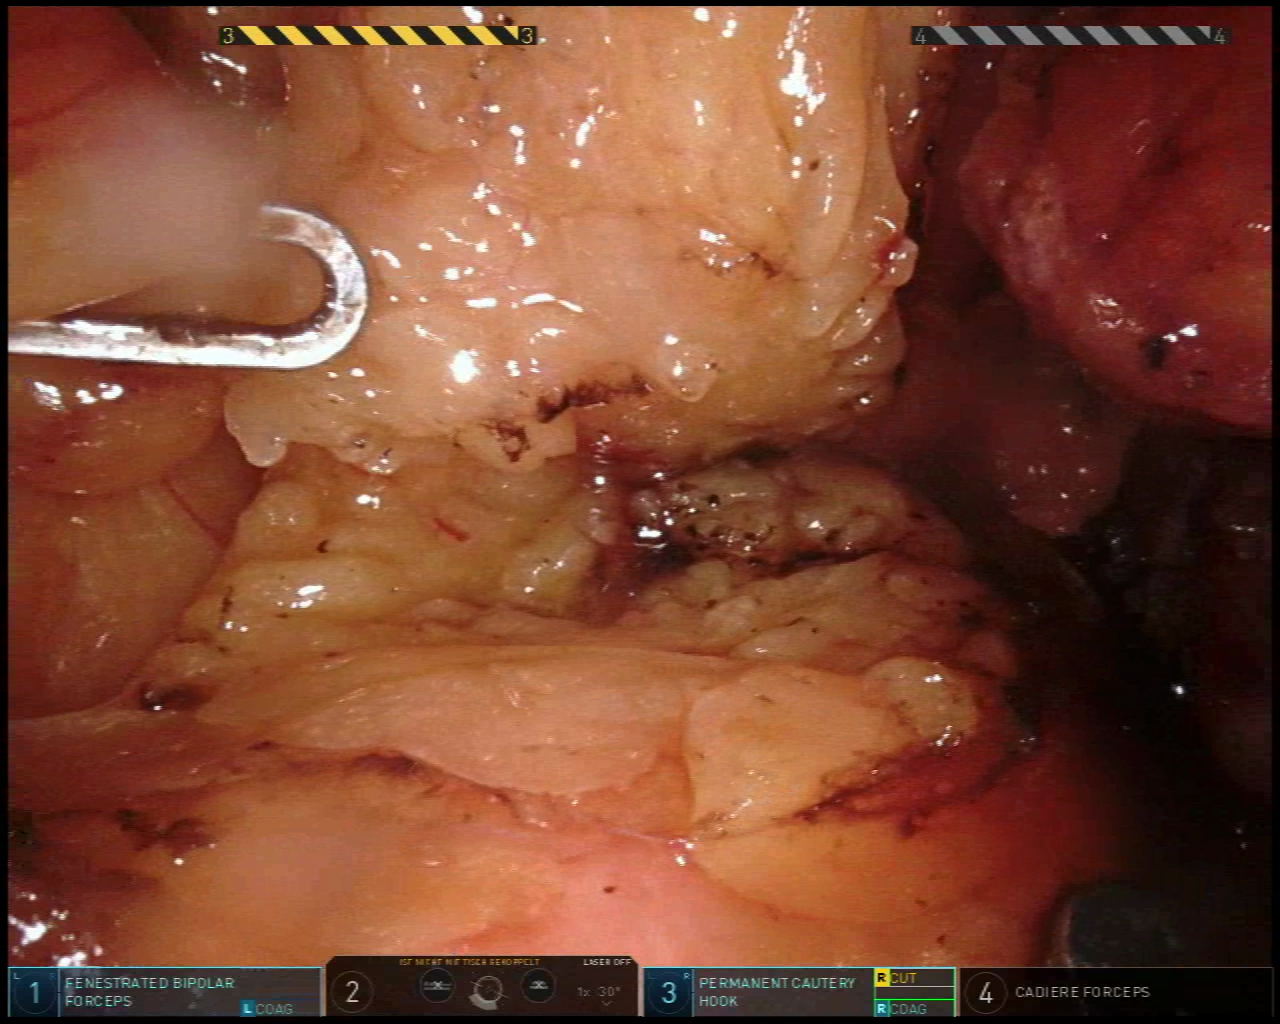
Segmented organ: pancreas
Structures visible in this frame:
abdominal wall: no
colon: no
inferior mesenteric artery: no
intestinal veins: no
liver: no
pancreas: yes
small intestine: no
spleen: no
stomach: no
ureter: no
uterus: no
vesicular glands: no